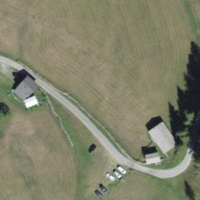
EUNIS habitat code: 24
Species observed at this site:
Eristalis tenax
Sphaerophoria scripta
Graphosoma italicum
Myathropa florea
Stauroderus scalaris
Lasiommata maera
Scaeva selenitica
Odezia atrata
Dactylorhiza sambucina